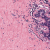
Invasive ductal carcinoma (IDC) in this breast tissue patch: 0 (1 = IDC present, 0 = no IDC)